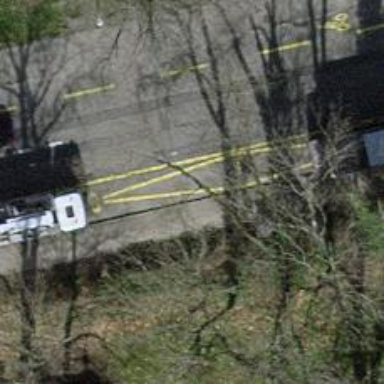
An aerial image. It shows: Parking area for tourist buses with surface.